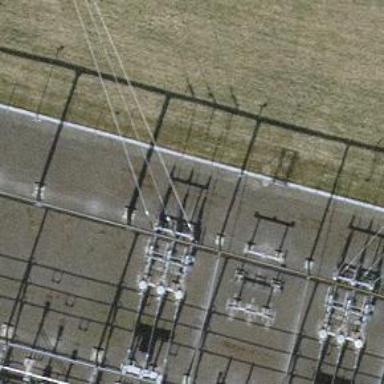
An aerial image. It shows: Power line with three cables.